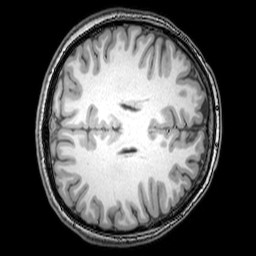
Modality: T1w
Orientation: axial
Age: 26
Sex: male
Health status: healthy
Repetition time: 0.081 s
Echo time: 0.037 s